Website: walmart
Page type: receipt
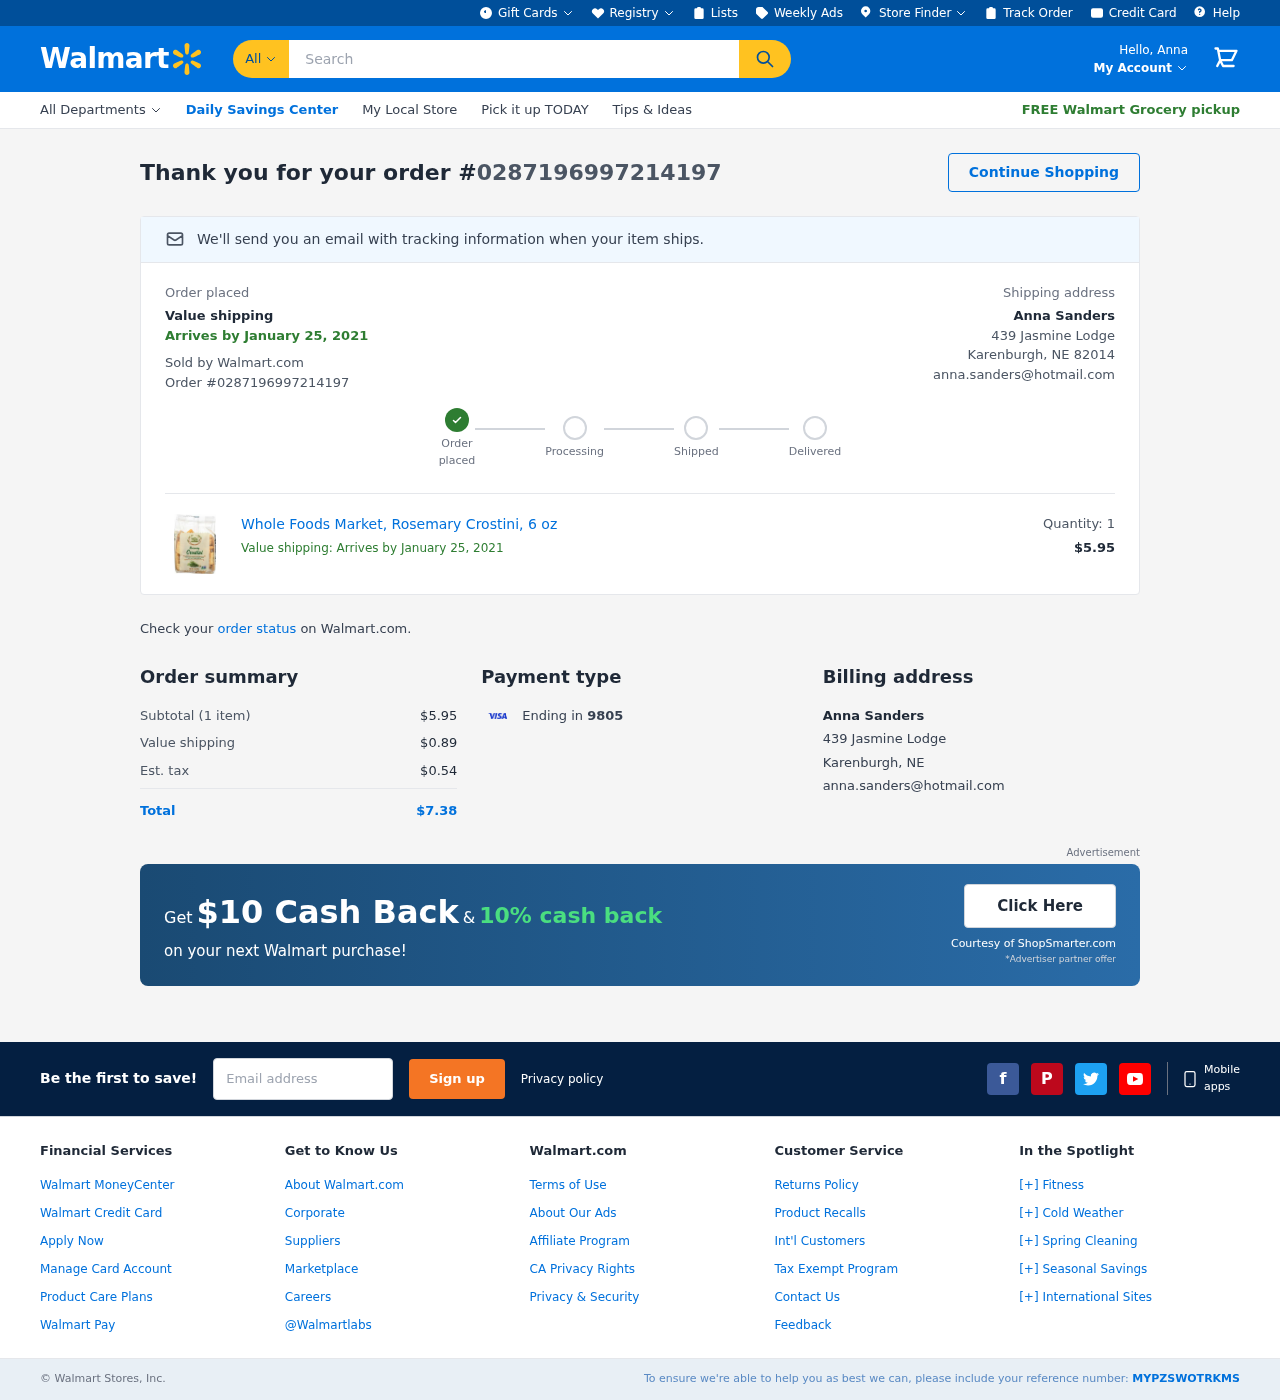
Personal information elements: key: PII_CARD_LAST4
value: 9805
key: PII_EMAIL
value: anna.sanders@hotmail.com
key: PII_FIRSTNAME
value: Anna
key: PII_FULLNAME
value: Anna Sanders
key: PII_STREET
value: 439 Jasmine Lodge
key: PII_CITY_STATE_ZIP
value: Karenburgh, NE 82014
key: PII_FULLNAME2
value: Anna Sanders
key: PII_CITY_STATE2
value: Karenburgh, NE
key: PII_EMAIL2
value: anna.sanders@hotmail.com
Product elements: key: PRODUCT1_NAME
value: Whole Foods Market, Rosemary Crostini, 6 oz
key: PRODUCT1_PRICE
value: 5.95
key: PRODUCT1_QUANTITY
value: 1
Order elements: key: ORDER_ID2
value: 0287196997214197
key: ORDER_DELIVERY_DATE
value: January 25, 2021
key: ORDER_ID
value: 0287196997214197
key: ORDER_DELIVERY_DATE2
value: January 25, 2021
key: ORDER_NUM_ITEMS
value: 1
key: ORDER_SUBTOTAL
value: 5.95
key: ORDER_SHIPPING_COST
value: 0.89
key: ORDER_TAX
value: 0.54
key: ORDER_TOTAL
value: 7.38
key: ORDER_REF
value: MYPZSWOTRKMS
Search elements: key: HEADER_SEARCH
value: Search